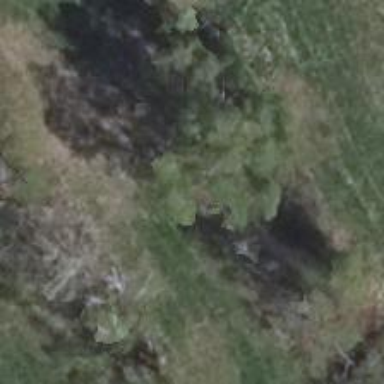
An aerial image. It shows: Row of deciduous broadleaved trees.